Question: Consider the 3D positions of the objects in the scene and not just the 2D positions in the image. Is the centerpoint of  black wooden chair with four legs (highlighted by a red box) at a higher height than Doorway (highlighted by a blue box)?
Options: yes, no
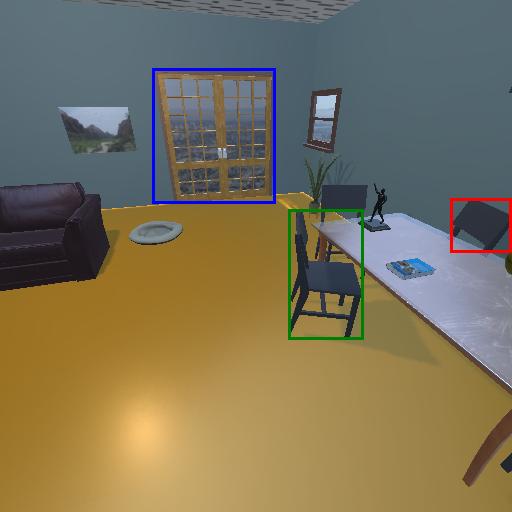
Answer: yes